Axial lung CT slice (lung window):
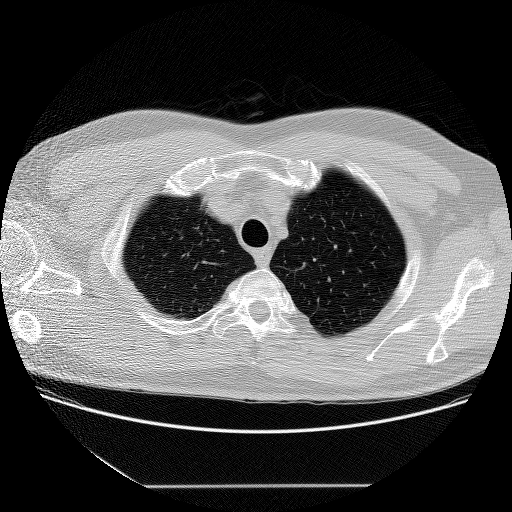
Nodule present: no